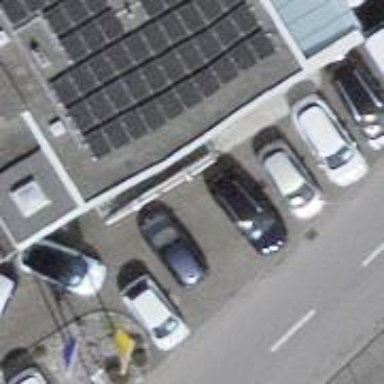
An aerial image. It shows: Charging station.